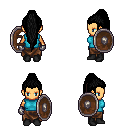
a pixel art fantasy rpg character, female body template, human, tanned skin, teal sleeveless shirt, robe skirt, black extra-long topknot hairstyle, metal gloves, black shoes, shield, four views (front, back, left, right), 2x2 character sprite sheet, small pixel art, hard edges, no anti-aliasing